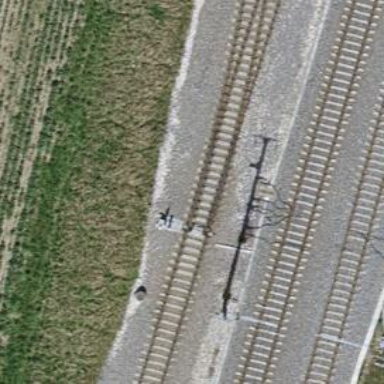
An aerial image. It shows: Railway switch.